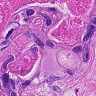
Metastatic tissue present: yes